二年级 · 算术
图写算式。

乘加算式:

乘减算式:
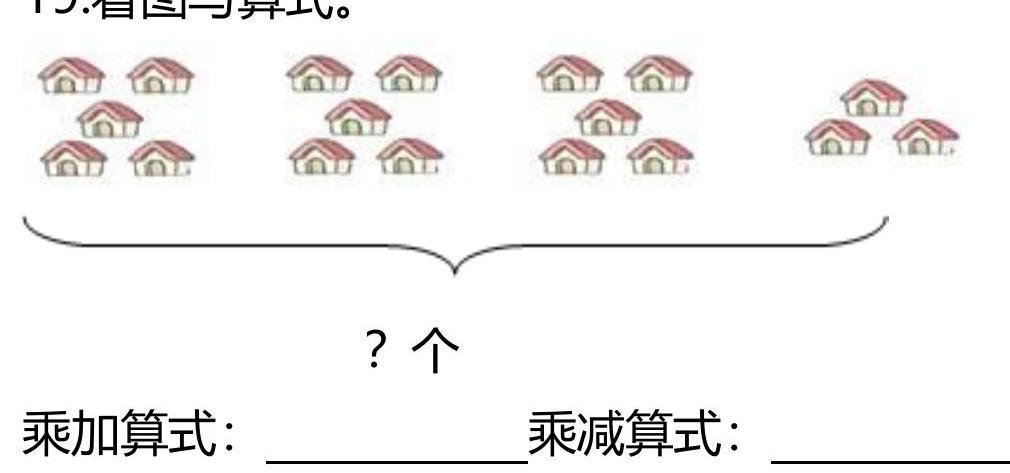
答案: $5 \times 3+3=18 ; 5 \times 4-2=18$